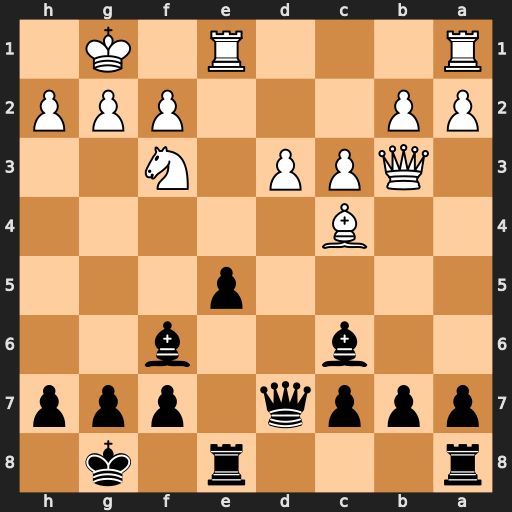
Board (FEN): r3r1k1/pppq1ppp/2b2b2/4p3/2B5/1QPP1N2/PP3PPP/R3R1K1
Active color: b
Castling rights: -
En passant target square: -
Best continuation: b5 Bxf7+ Qxf7 Qxf7+ Kxf7